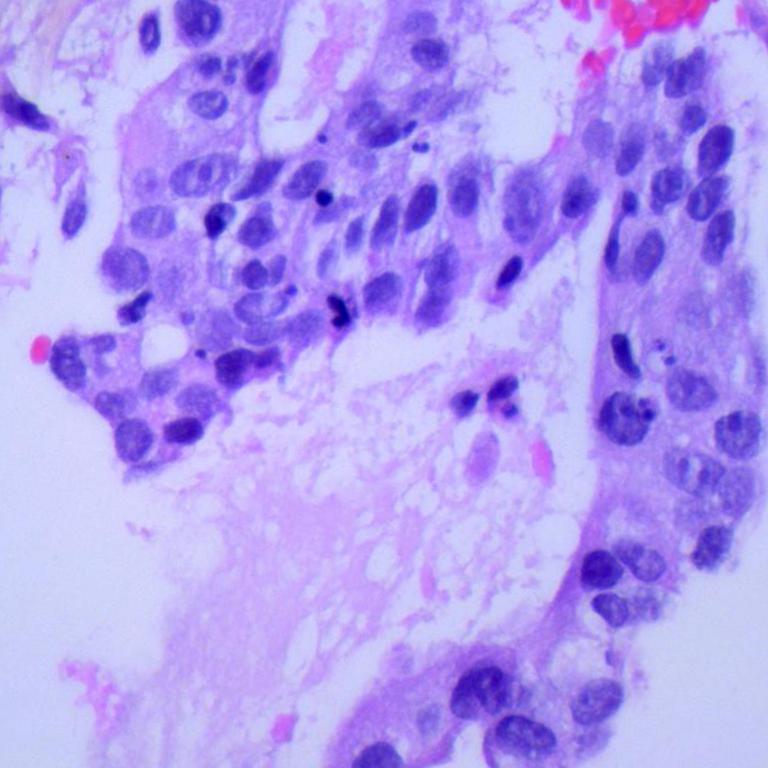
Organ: lung
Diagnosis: adenocarcinomas